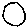
Label: circle